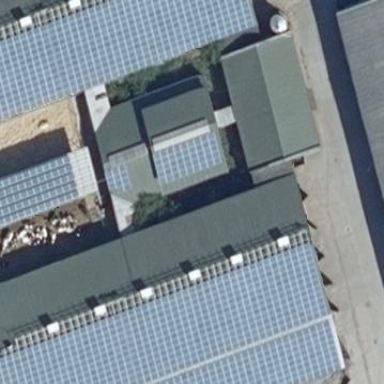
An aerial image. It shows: Building equipped with small solar photovoltaic panel for generating electricity.